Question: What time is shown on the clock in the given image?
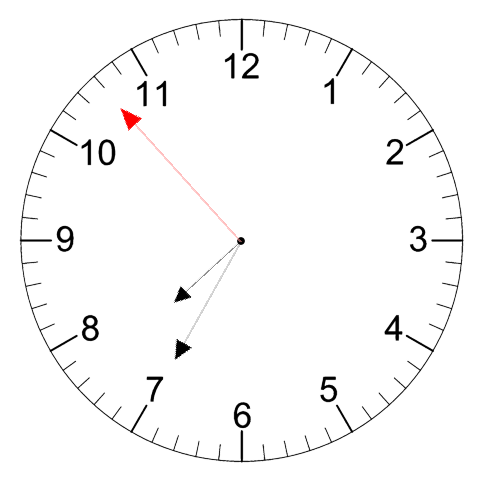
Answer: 07:34:53